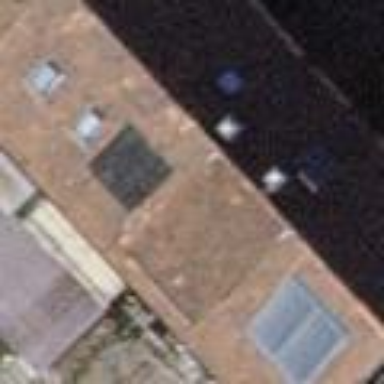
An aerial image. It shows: Terrace building.